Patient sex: M
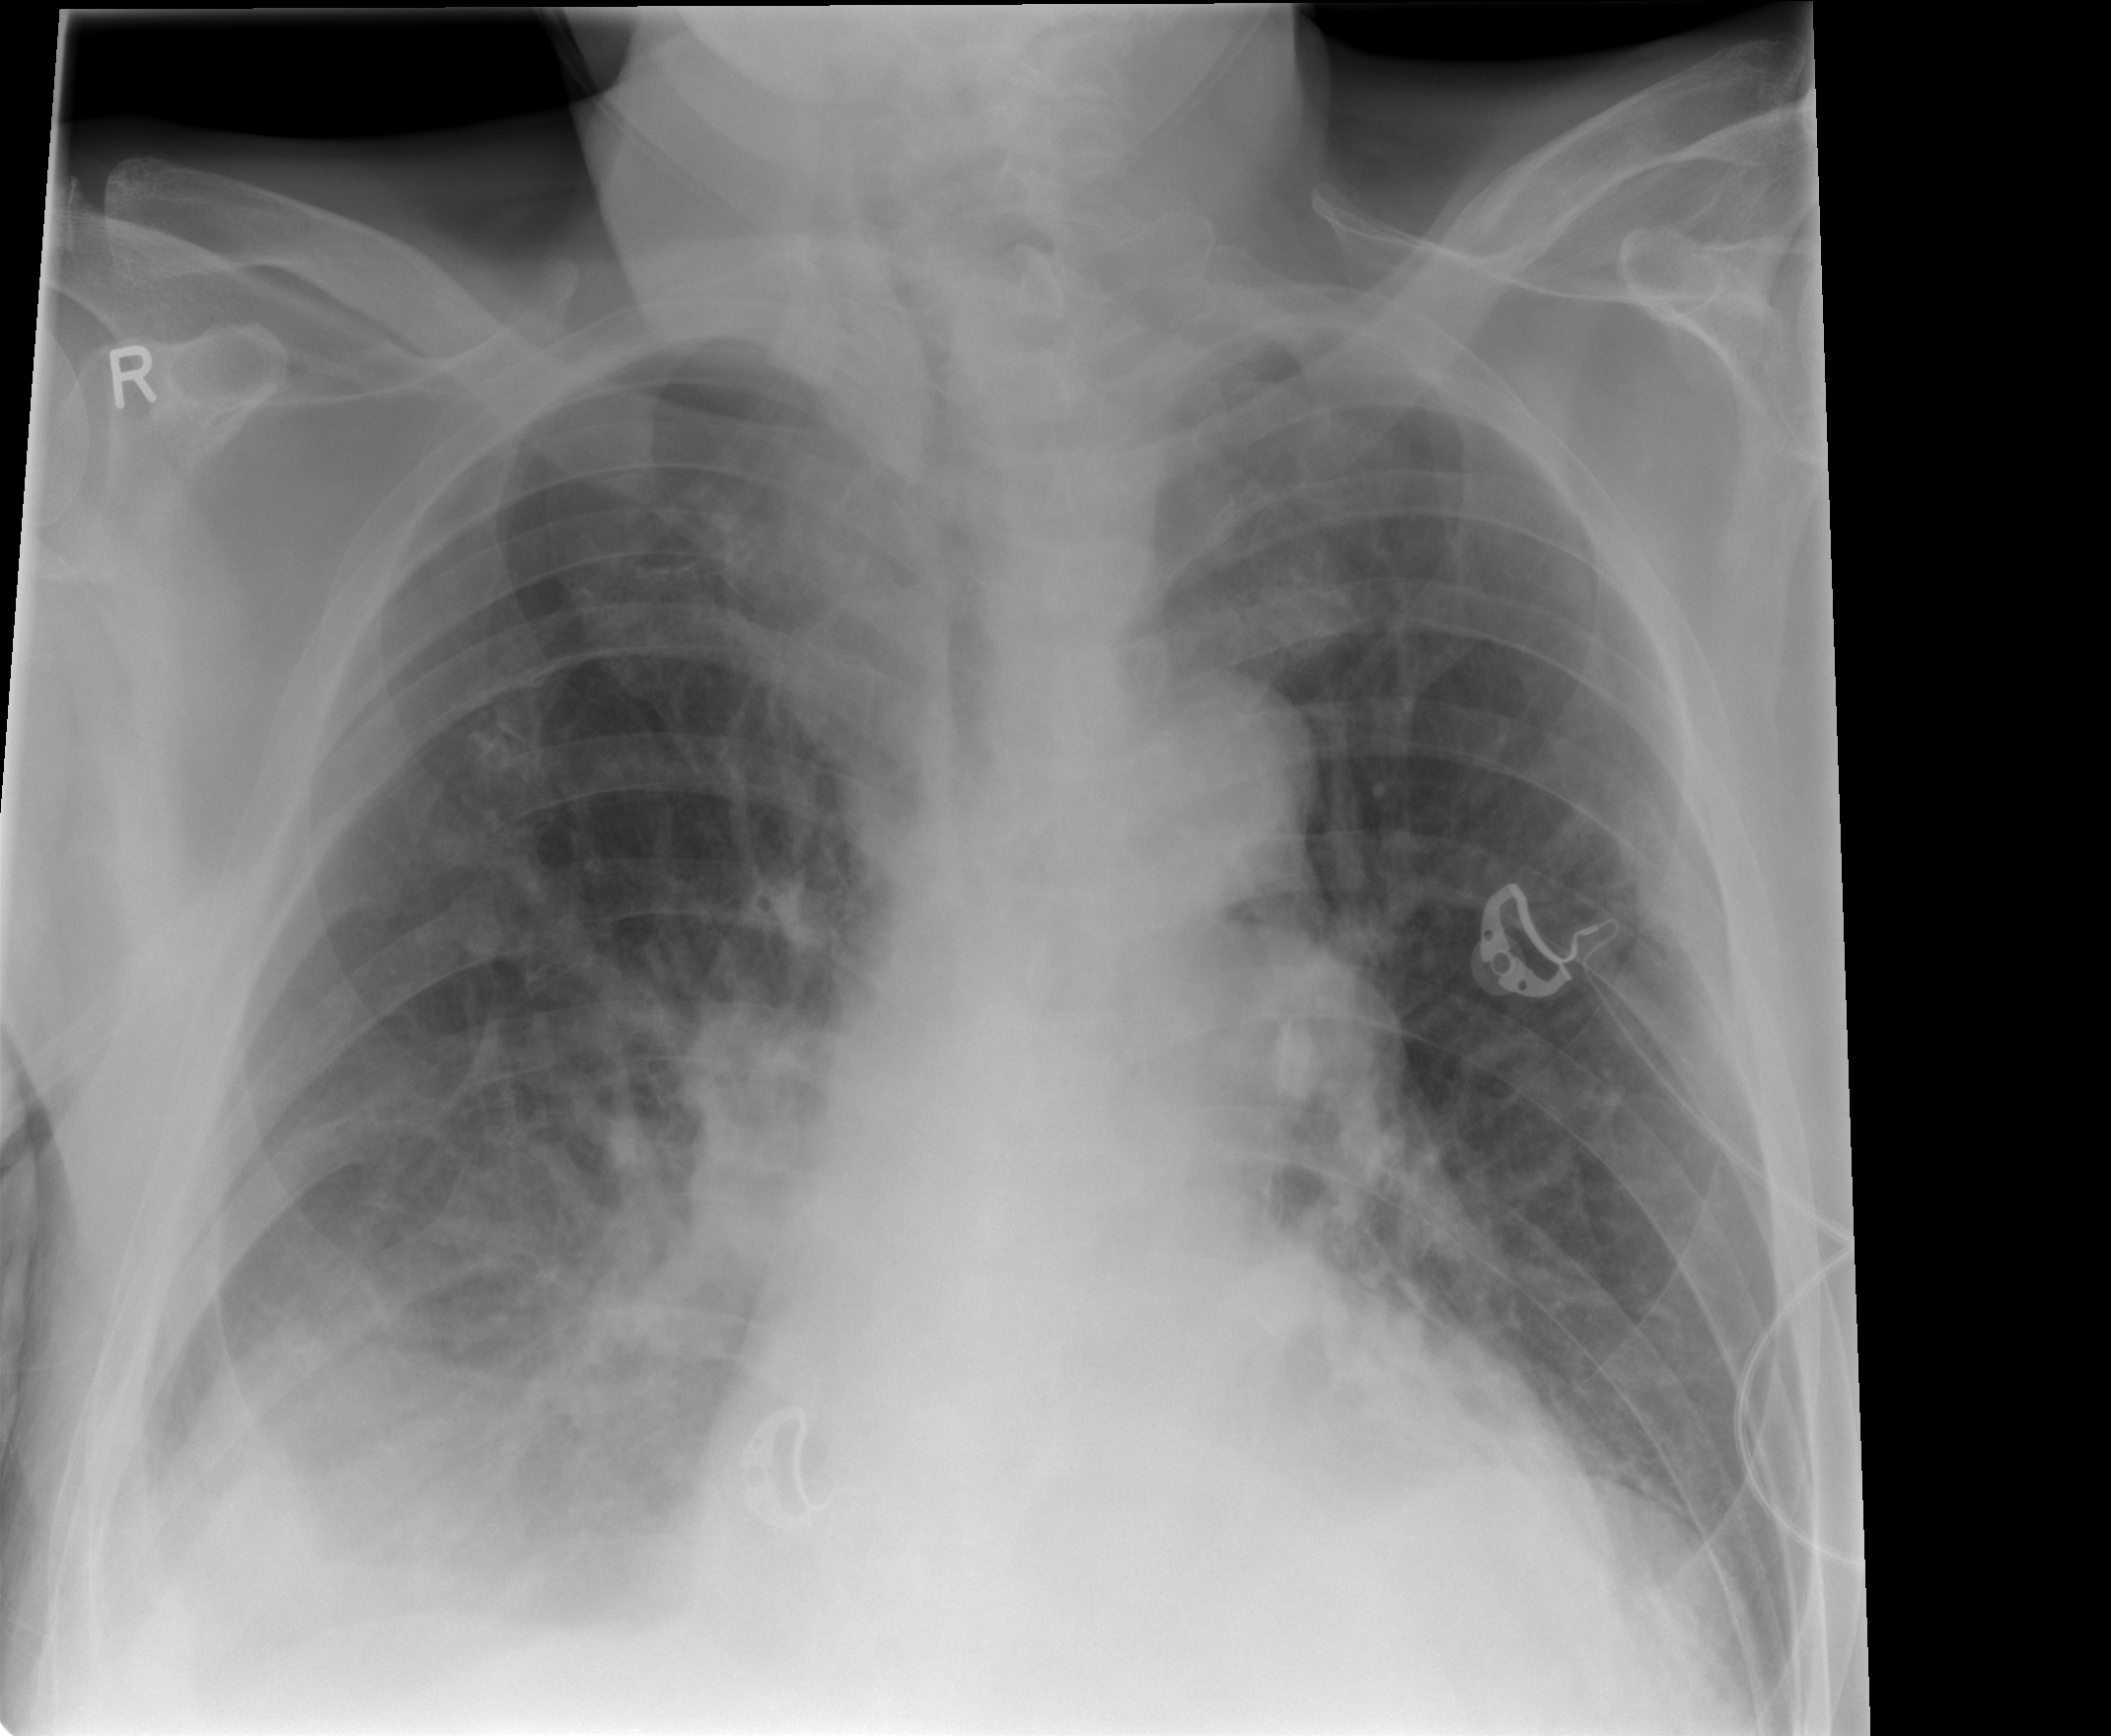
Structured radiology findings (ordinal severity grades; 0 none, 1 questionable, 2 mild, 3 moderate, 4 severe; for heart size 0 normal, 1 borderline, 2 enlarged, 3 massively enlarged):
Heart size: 2
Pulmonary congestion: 2
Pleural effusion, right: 2
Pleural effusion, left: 0
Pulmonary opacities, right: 0
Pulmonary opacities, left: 0
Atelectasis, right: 2
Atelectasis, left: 2